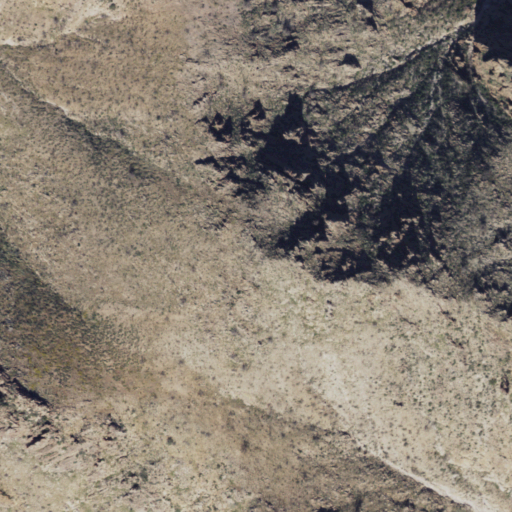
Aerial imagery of mountain in Arizona named Fish Creek Mountain containing only grassland